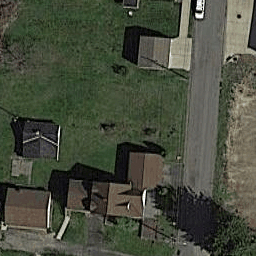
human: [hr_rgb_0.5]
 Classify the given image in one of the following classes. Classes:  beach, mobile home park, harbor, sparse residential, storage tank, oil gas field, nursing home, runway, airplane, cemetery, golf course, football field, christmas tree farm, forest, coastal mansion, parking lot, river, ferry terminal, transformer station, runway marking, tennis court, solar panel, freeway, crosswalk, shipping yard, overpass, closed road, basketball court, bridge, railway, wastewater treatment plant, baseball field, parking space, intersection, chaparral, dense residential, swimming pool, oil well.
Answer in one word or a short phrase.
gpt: sparse residential